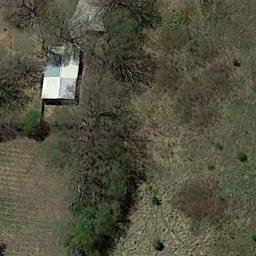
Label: sparse_residential